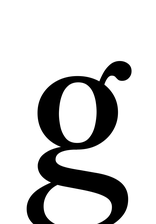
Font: LibreCaslonText_Regular